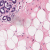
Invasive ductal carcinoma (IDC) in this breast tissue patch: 0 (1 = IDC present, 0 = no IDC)